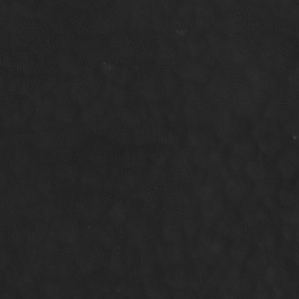
Label: non_frost